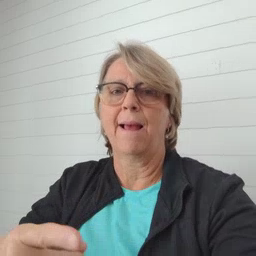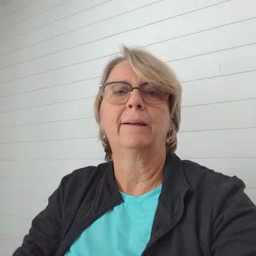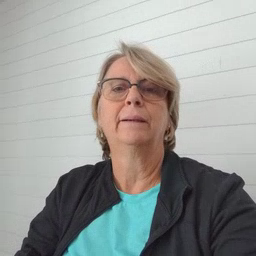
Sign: like